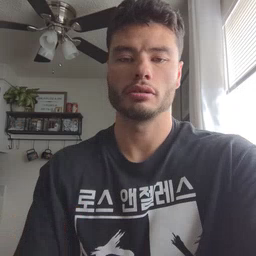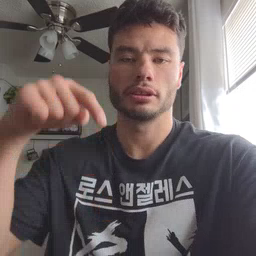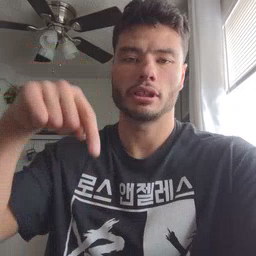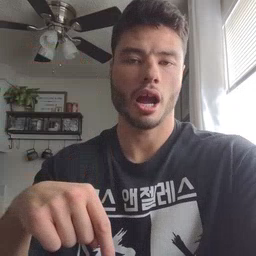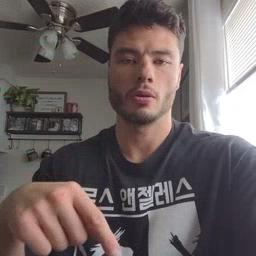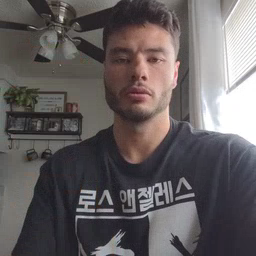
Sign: down